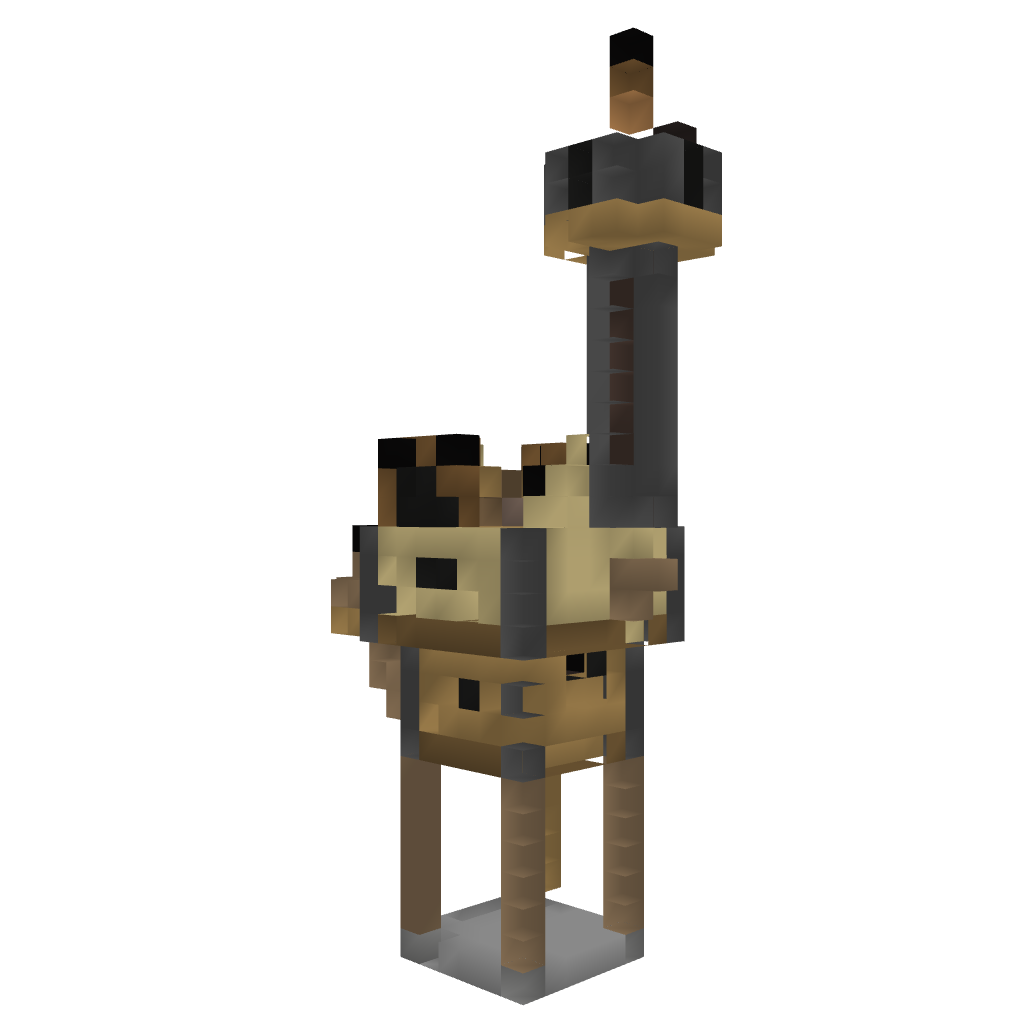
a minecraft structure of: Tall House